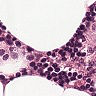
Metastatic tissue present: no